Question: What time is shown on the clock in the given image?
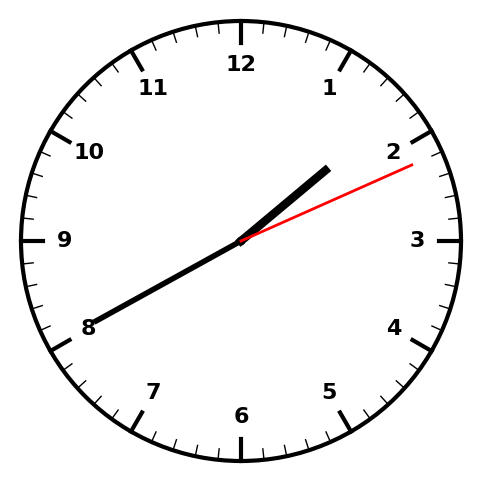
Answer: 01:40:11